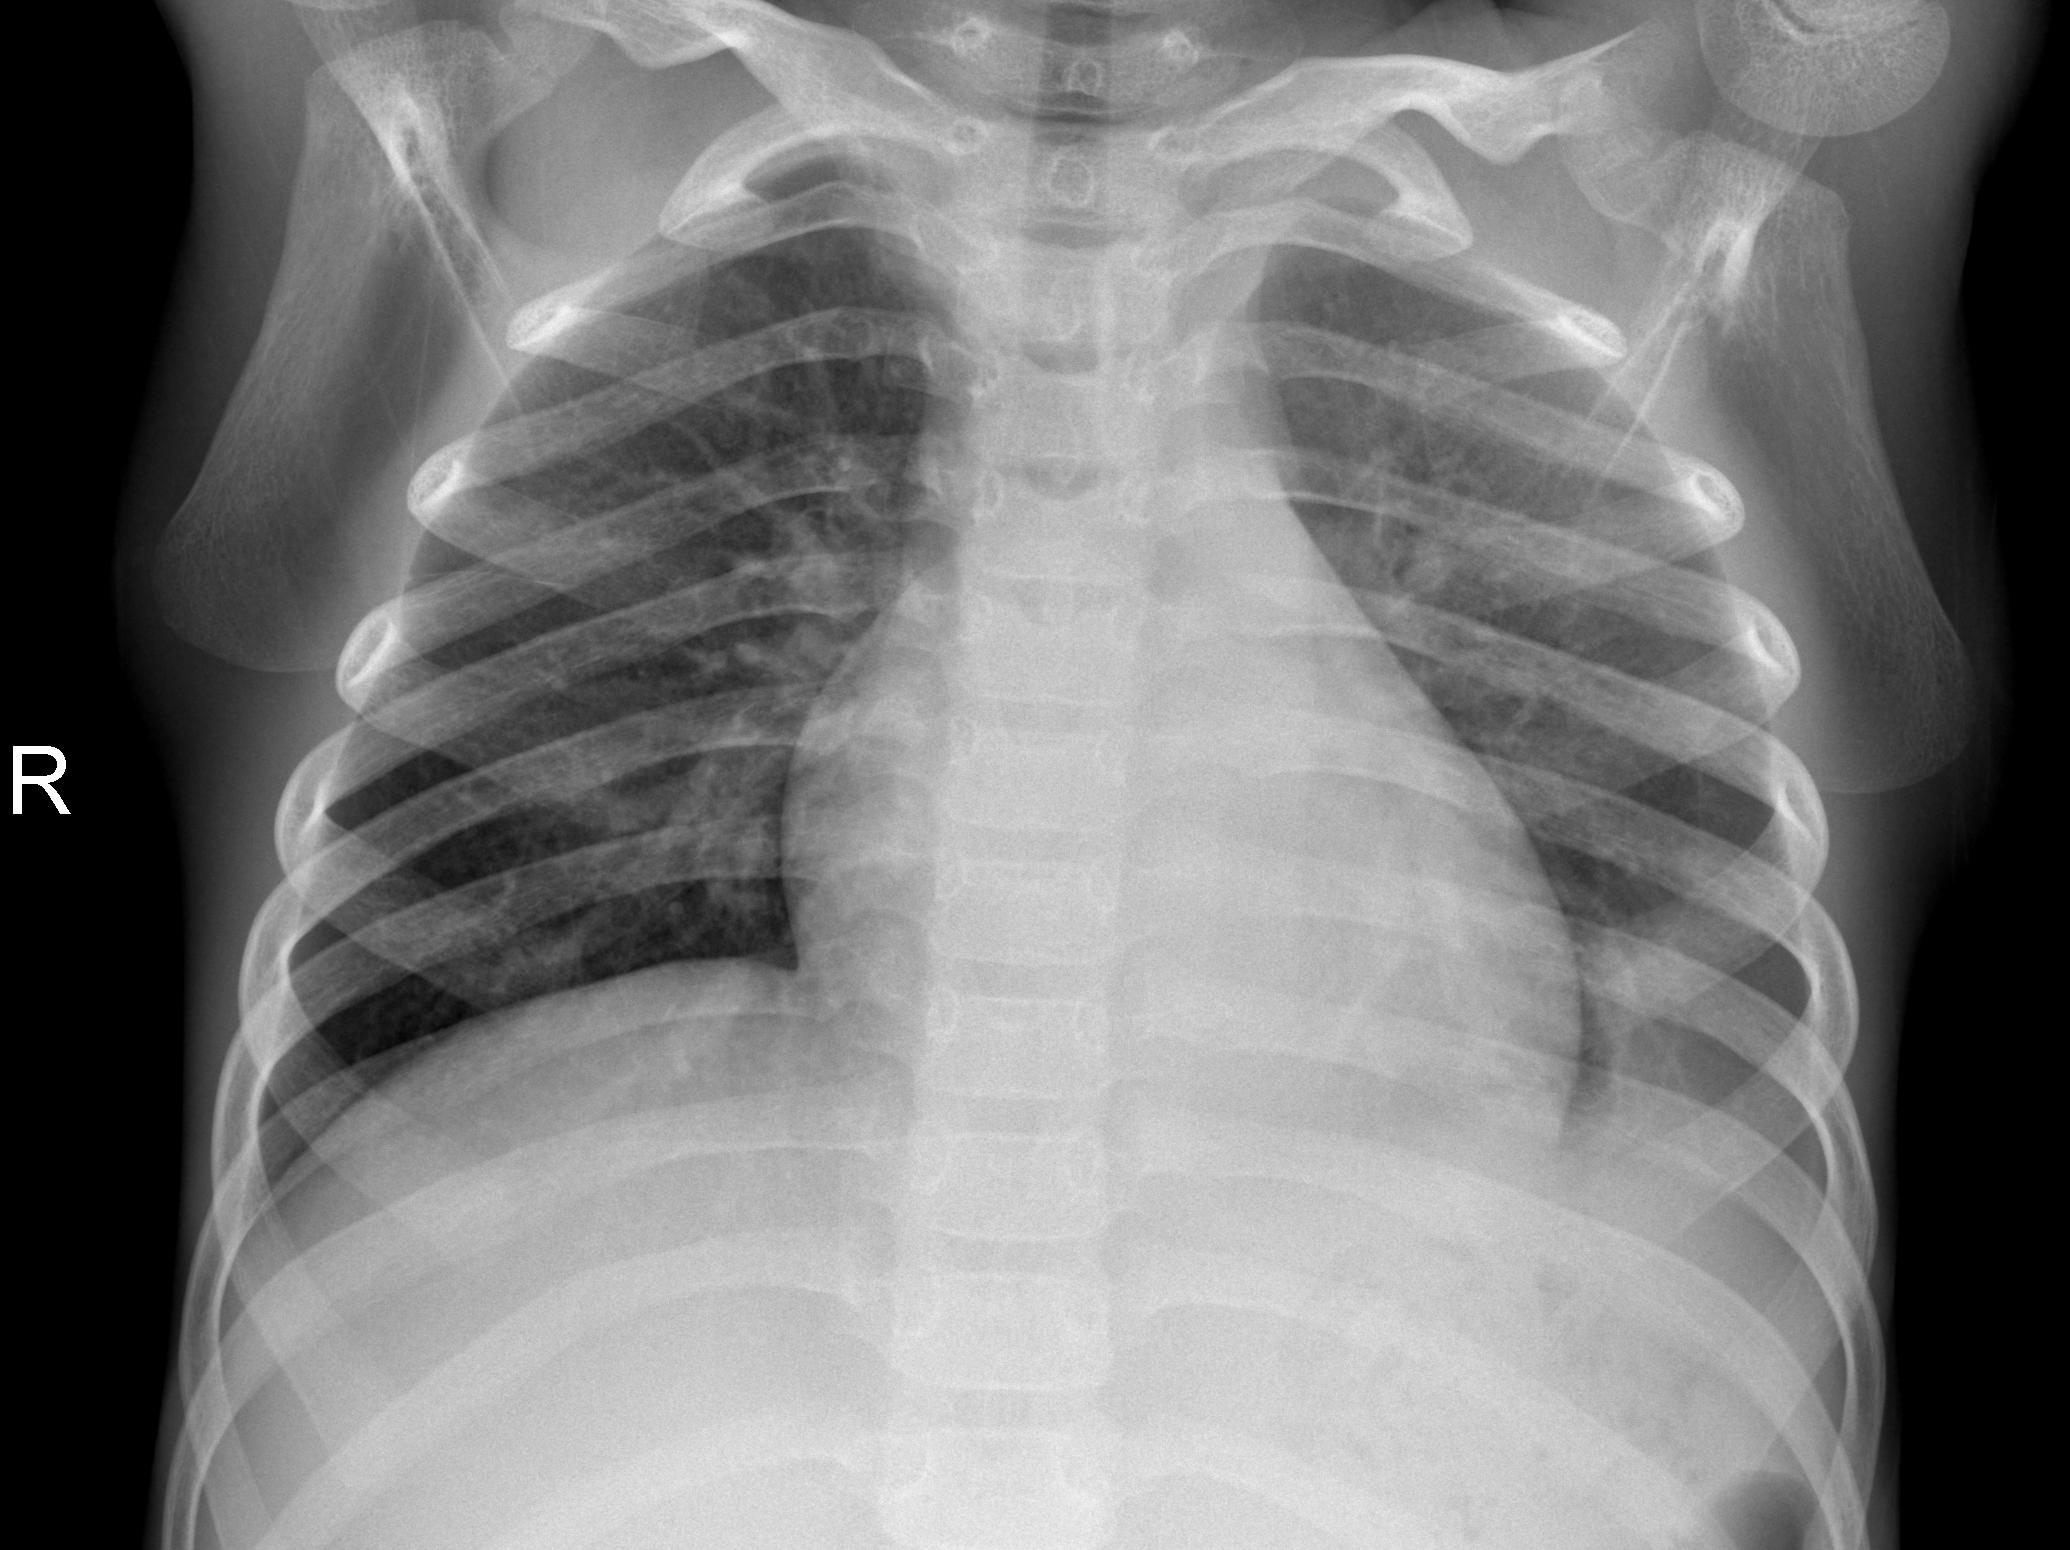
Diagnosis: PNEUMONIA